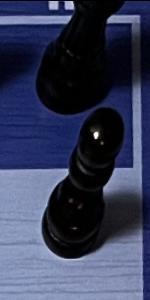
Label: Pawn_Black